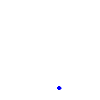
Particle: kaon